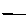
Label: line